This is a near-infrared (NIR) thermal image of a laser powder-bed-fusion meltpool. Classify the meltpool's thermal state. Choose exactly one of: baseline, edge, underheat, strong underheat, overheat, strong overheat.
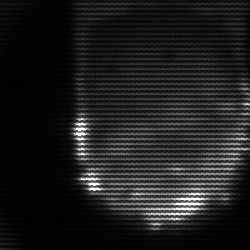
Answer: baseline